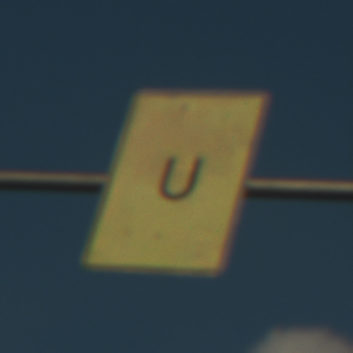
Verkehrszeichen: AnkuendigungOderFortsetzungUmleitungOhnePfeilsymbol
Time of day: SunriseSunset
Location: Outdoor (RoadRail)
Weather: PartlyCloudy
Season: NotSpecified
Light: Natural